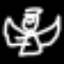
Label: angel